Field crop: maize
Growth stage: 2
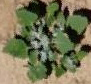
Species: chenopodium